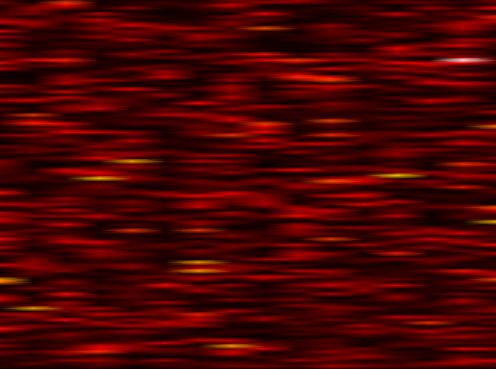
Label: WOLA